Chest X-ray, PA view. Patient: 64 years old, sex F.
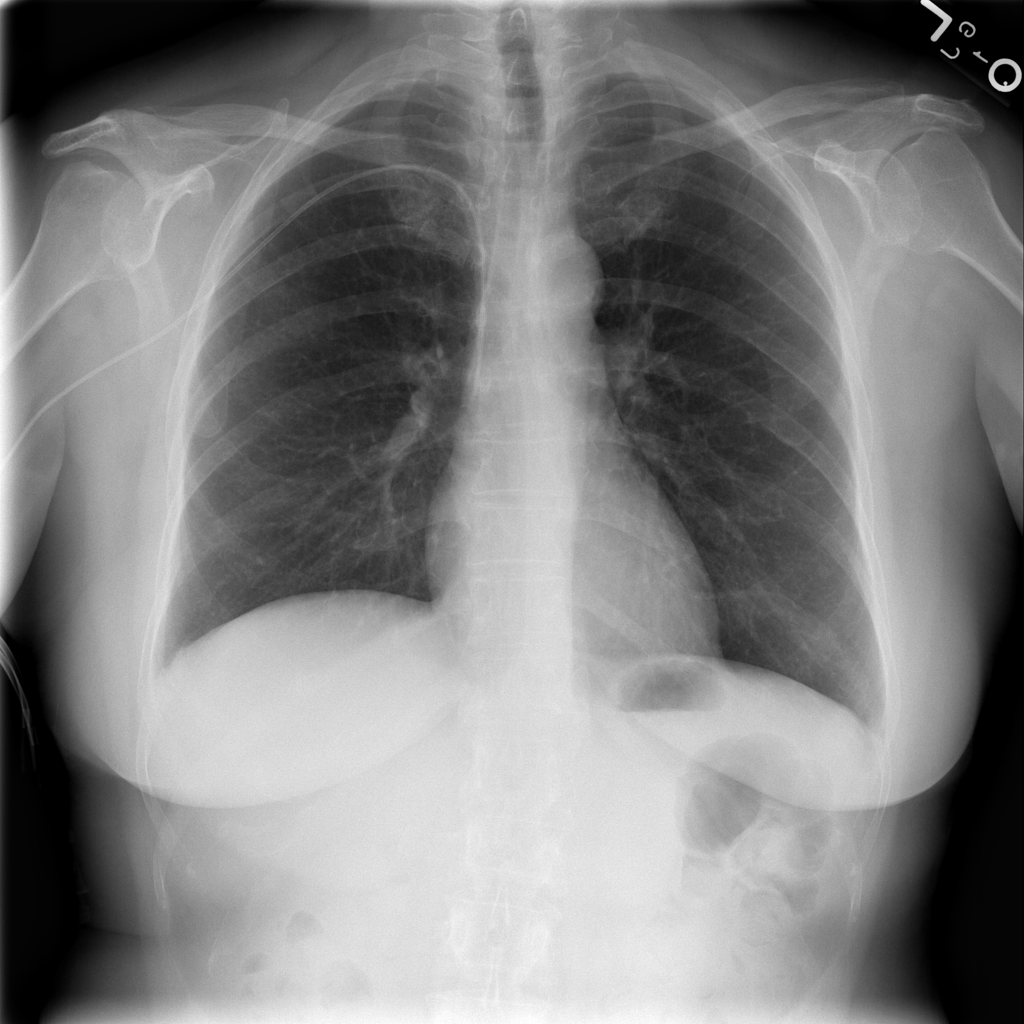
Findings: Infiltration